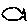
Label: fish